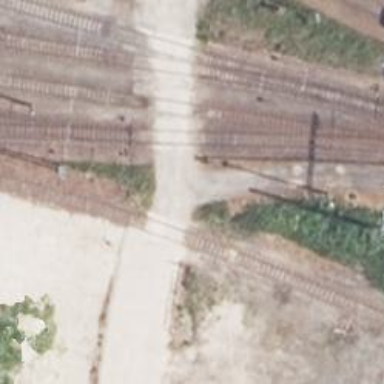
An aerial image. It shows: Level crossing along the railway.